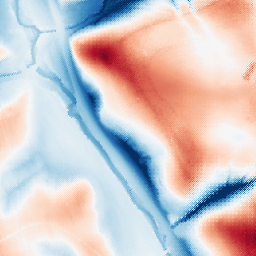
Category: edge_preserving
Decomposition family: guided
Decomposition parameters: radius: 32
eps: 0.1
Upsampling method: regularized
Upsampling parameters: scale: 4
lambda_reg: 0.1
Upsampling scale: 4